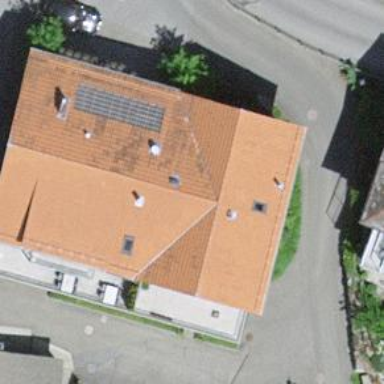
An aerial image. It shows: Restaurant.